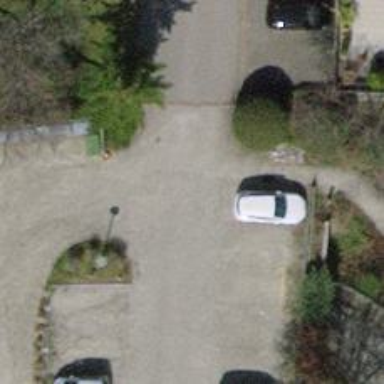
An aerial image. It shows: Paved parking aisle designated as service road.